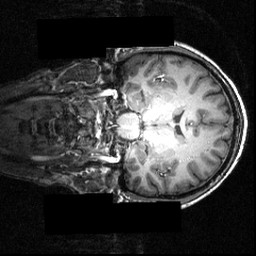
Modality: T1w
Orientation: coronal
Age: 24
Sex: male
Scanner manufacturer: siemens
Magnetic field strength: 3.951 T
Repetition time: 1.5 s
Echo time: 0.00335 s